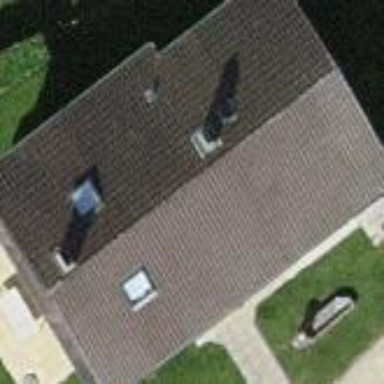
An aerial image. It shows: Simple house.